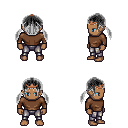
a pixel art fantasy rpg character, male body template, human, dark skin, brown long-sleeve shirt, metal pants, gray twin-tailed hairstyle, bronze tiara, four views (front, back, left, right), 2x2 character sprite sheet, small pixel art, hard edges, no anti-aliasing